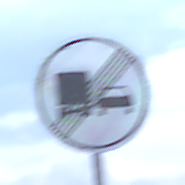
Verkehrszeichen: EndeUeberholverbotKraftfahrzeuge
Umgebung: Outdoor, Nature
Tageszeit: MorningAfternoon
Wetter: PartlyCloudy
Licht: Natural
Jahreszeit: NotSpecified
Kontrast: MediumContrast